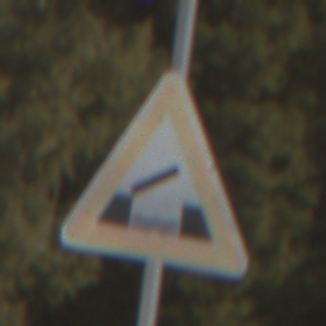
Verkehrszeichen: BeweglicheBruecke
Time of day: Midday
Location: Outdoor (Nature)
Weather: PartlyCloudy
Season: NotSpecified
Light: Natural